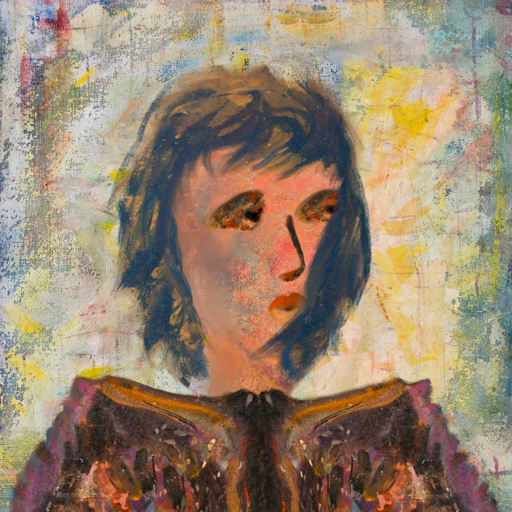
Background: Irani, Head And Neck Side: Irani, Face Side: Gypsy_Queen, Bust: Gypsy_Queen, Hair Side: In_The_Sun, Head Accessory: Blank, Second Necklace: Blank, Necklace: Blank, Baby: Blank